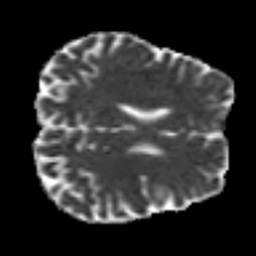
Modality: MD
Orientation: axial
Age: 27
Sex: male
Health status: healthy
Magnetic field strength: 3 T
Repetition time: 7 s
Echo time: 0.0926 s